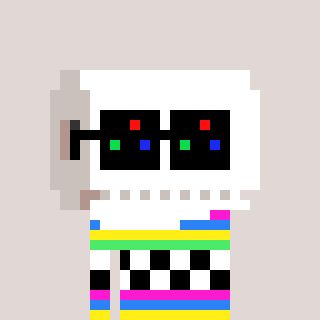
a pixel art character with square black sunglasses, a toiletpaper-full-shaped head and a bege-colored body on a warm background